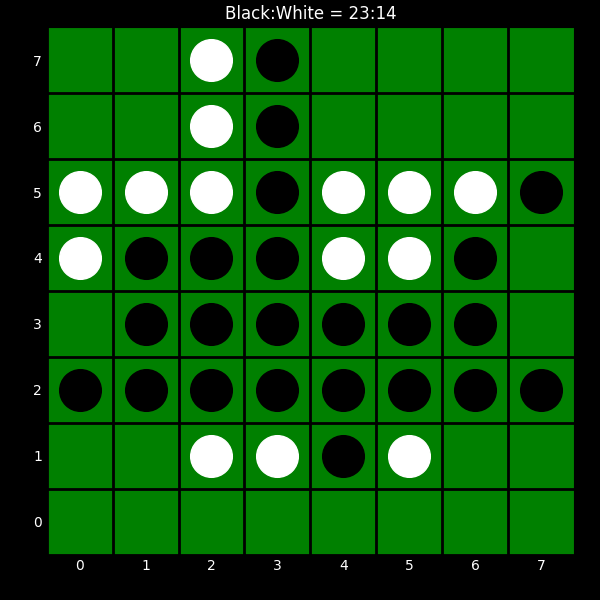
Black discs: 23
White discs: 14